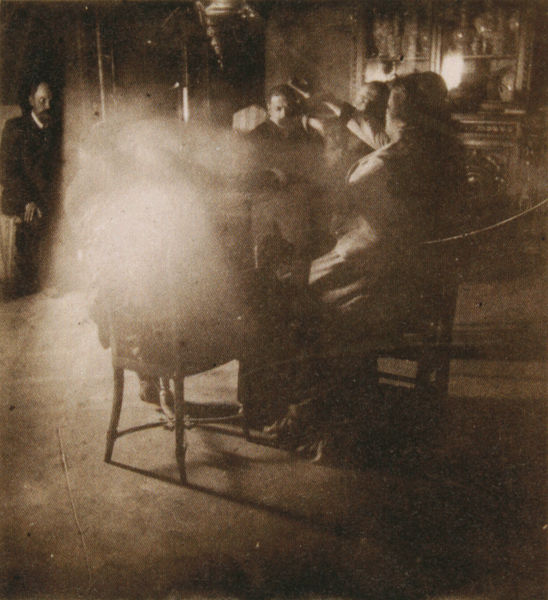
Titel: Das italienische Medium Eusapia Palladino bei telekinetischen Experimenten in Mailand
Standort: Nürnberg
Institution: Germanisches Nationalmuseum
Schlagwörter: foto